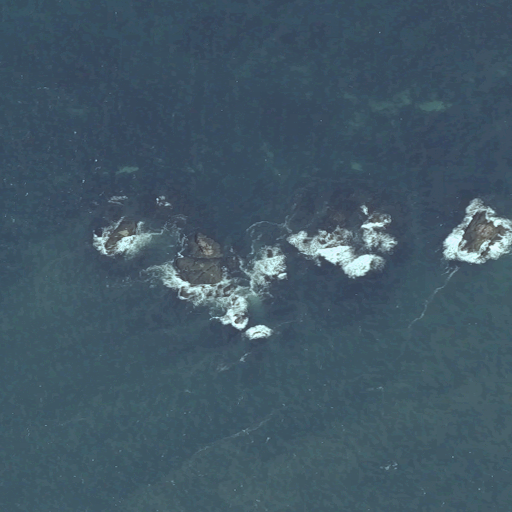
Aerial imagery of island in Maine named Seal Rock containing open water and herbaceous wetlands